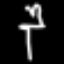
Label: fork